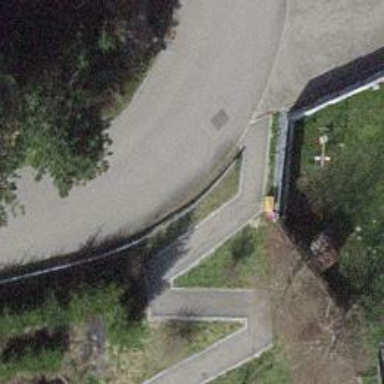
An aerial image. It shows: Guard rail.